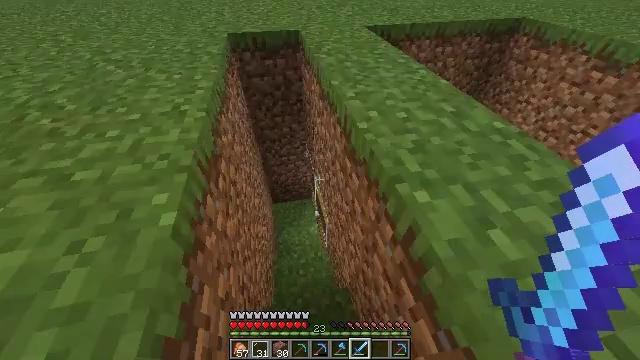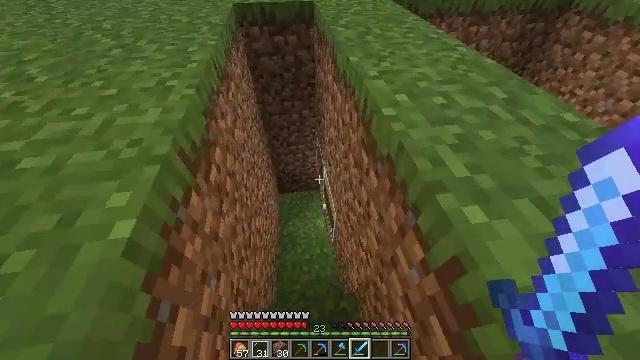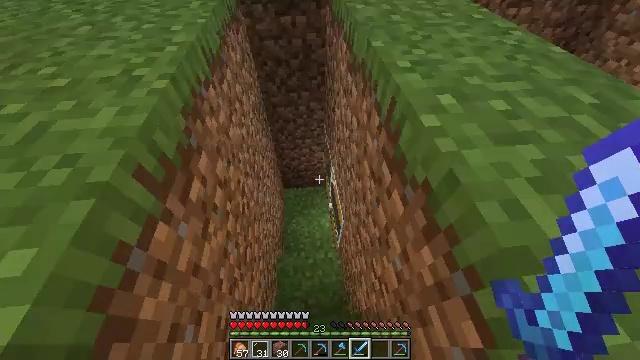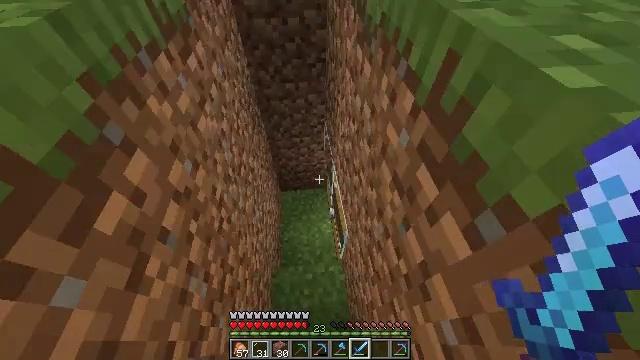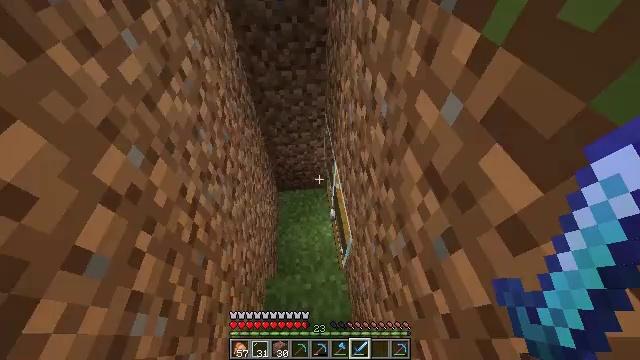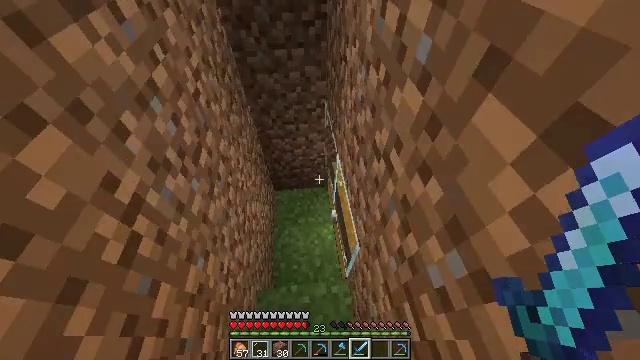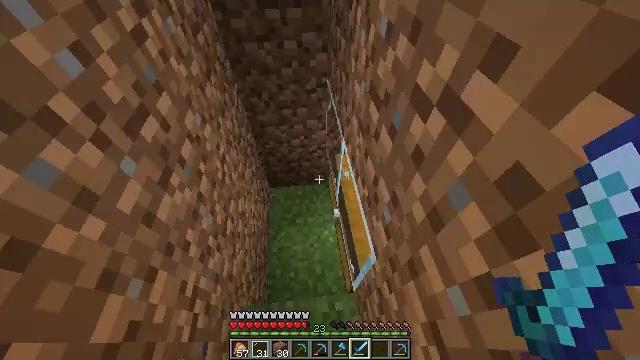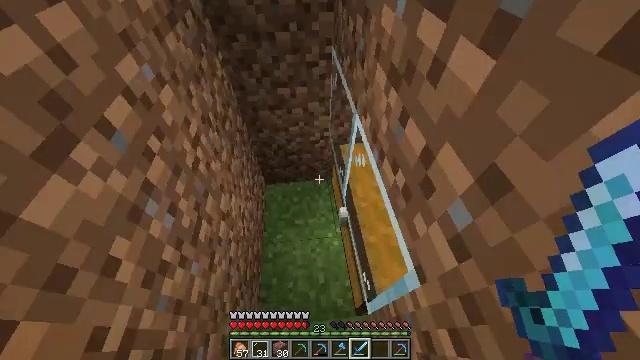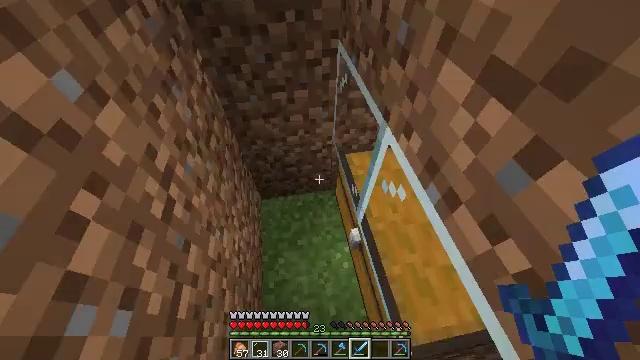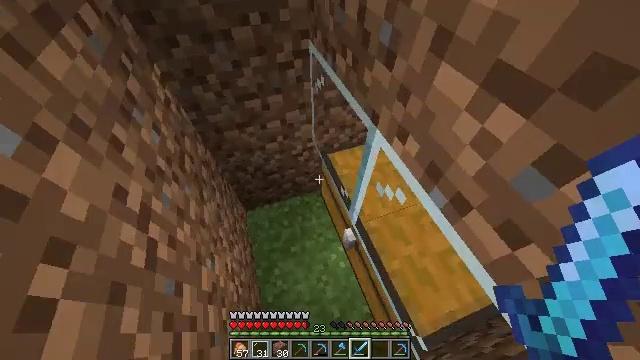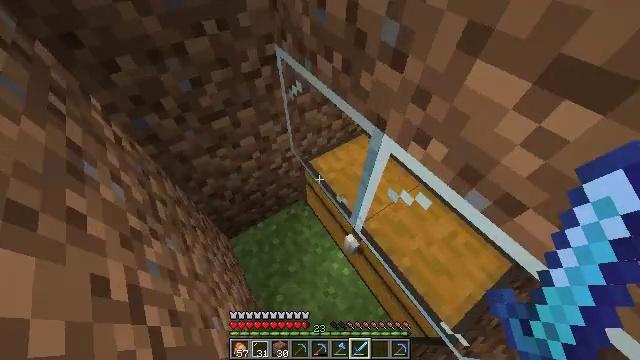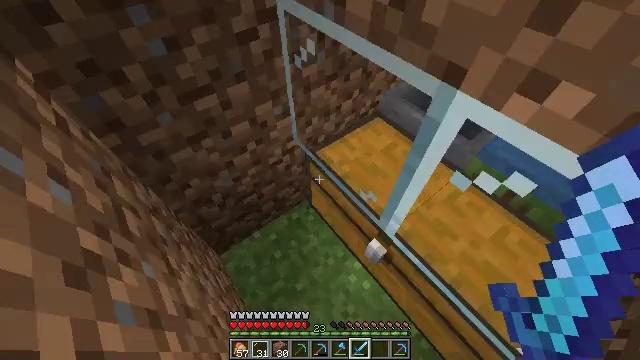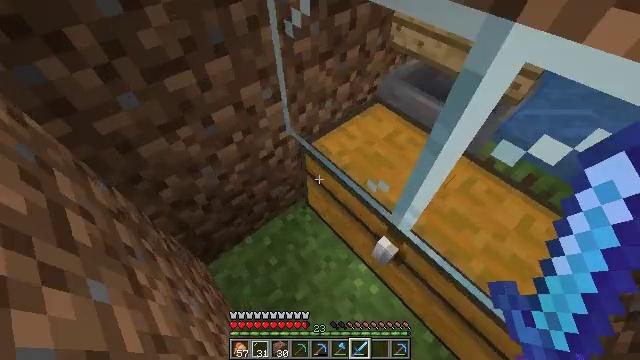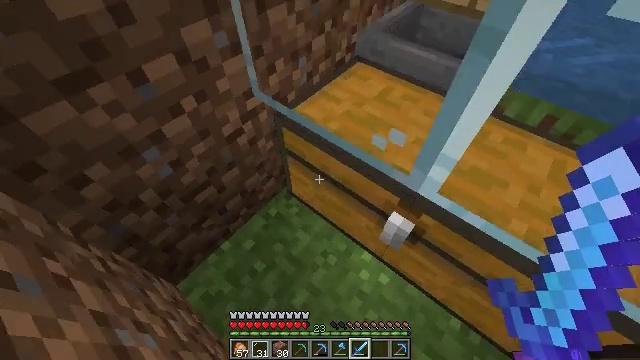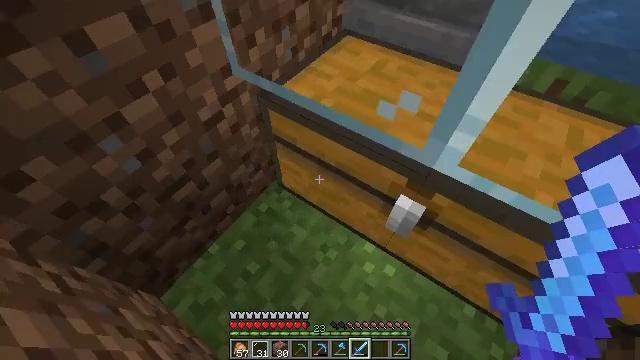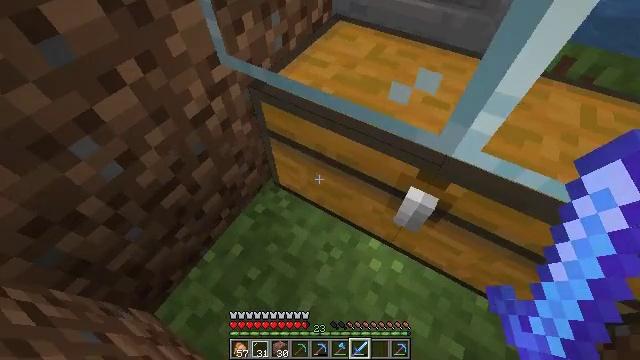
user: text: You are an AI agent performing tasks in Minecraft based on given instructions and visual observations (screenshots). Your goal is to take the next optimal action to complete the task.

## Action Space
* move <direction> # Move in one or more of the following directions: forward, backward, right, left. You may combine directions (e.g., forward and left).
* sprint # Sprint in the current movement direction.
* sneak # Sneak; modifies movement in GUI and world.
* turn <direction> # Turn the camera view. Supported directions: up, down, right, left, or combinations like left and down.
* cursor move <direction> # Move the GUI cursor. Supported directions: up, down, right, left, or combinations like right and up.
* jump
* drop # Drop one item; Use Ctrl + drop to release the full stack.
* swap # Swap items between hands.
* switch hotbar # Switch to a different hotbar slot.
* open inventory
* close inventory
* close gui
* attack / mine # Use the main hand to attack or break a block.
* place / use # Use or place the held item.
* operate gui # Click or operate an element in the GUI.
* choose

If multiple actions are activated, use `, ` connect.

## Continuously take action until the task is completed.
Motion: motion action
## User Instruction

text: Put necessary items in the crafting grid to craft an emerald.
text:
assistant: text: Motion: move forward, turn left and down
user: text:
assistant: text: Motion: move forward, turn left and down
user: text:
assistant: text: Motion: move forward
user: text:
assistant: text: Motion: move forward
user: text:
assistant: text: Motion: move forward
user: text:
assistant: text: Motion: move forward and move left
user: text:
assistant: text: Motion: move forward and move left
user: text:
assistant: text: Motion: move forward and move left, turn right
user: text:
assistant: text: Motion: move left, turn right and down
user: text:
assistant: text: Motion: move left, turn right
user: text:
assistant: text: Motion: move left, turn right
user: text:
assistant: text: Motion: move left, turn right
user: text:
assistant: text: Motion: turn right
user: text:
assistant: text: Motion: turn right
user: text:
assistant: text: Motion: turn right
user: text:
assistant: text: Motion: turn right
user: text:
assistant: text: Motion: no_op
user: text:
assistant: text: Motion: use / place
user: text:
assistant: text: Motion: use / place
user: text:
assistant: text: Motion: use / place
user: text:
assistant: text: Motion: no_op
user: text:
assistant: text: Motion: no_op
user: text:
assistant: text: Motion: open gui
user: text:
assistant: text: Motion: cursor move right and up
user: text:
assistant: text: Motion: no_op
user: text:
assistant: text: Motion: no_op
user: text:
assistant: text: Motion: no_op
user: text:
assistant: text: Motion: no_op
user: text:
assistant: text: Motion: no_op
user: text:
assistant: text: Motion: no_op